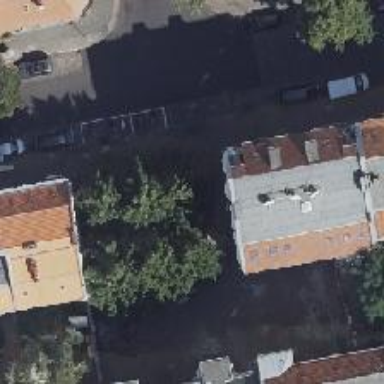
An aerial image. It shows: Apartments building with saltbox roof shape.